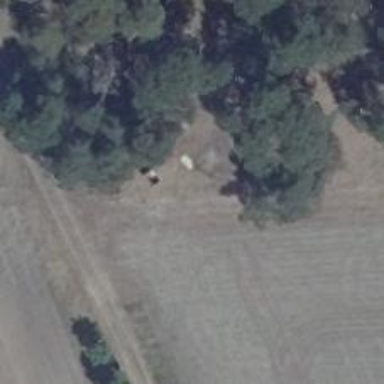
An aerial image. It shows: Hunting stand.